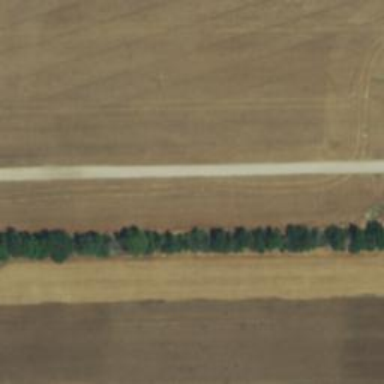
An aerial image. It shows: Driveway leading to service road.